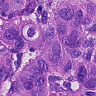
Metastatic tissue present: yes